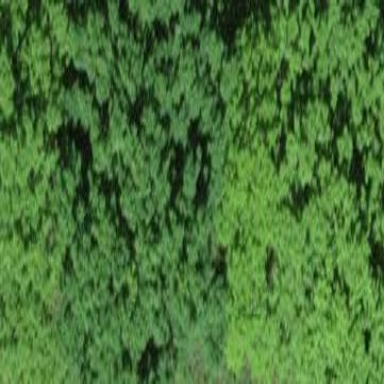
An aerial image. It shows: Forest area.